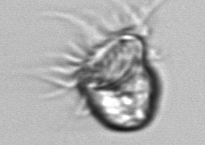
Label: Leegaardiella_ovalis